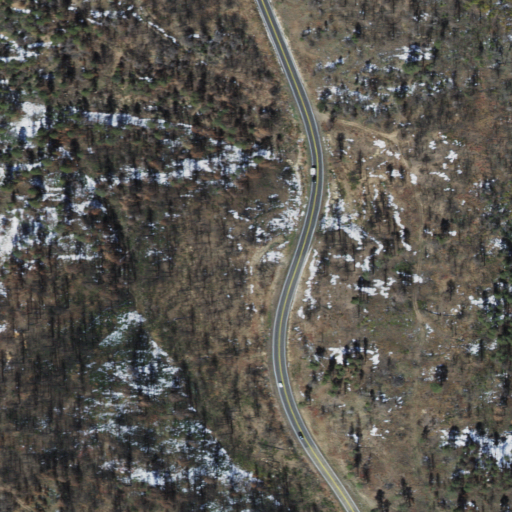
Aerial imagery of ridge(s) in Arizona named Lefevre Ridge containing grassland, low intensity development, open development, evergreen forest, and medium intensity development